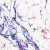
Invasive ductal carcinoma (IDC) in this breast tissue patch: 0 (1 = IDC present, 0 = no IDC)